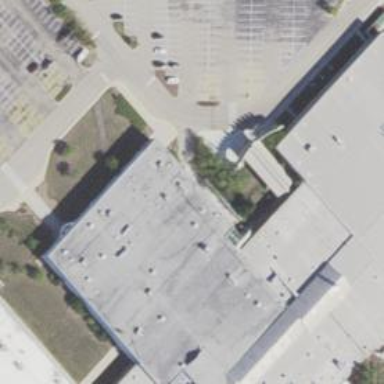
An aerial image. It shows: Ice rink located within retail building section.